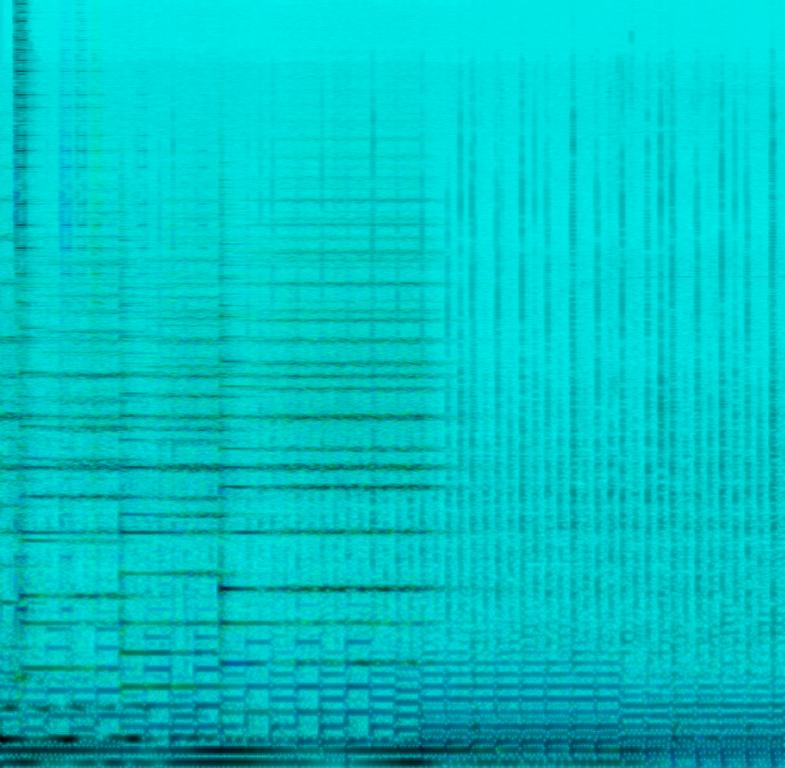
This is a video game theme played in a music game. There is a keyboard playing the main tune. The bass guitar is playing a repetitive and simple bass line. Samples could be lifted from the piece to use in beat-making.